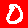
Digit: 0